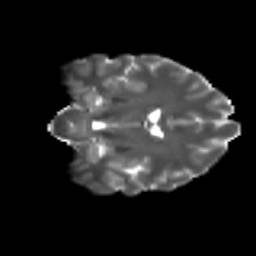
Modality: T2w
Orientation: coronal
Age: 23
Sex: female
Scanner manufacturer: ge
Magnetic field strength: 3 T
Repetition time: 7.8 s
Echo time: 0.0609 s